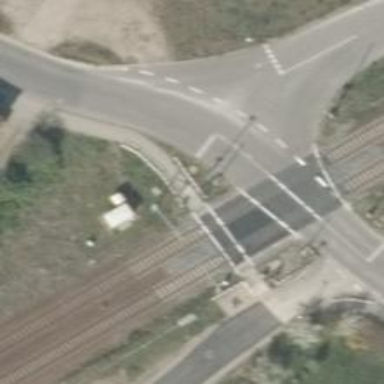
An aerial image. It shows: Crossing for the railway.